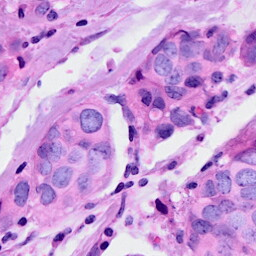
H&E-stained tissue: Breast